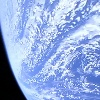
Label: cloud